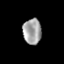
Tissue: prostate
Cell type: T cells
Senescence score: 0.3417
Nuclear area (px): 464
Mean DAPI intensity: 161.485